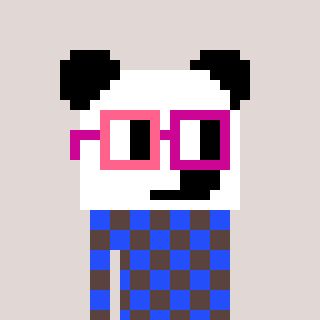
a pixel art character with square pink and red glasses, a panda-shaped head and a darkbrown-colored body on a warm background